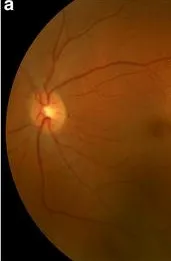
Imaging studies performed in September 2017 for the 58-year-old female with choroidal metastasis from primary breast carcinoma. B; Subretinal fluid associated with the choroidal lesion in June 2017 appeared to have resolved.
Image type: ophthalmic_imaging (fundus_photograph)